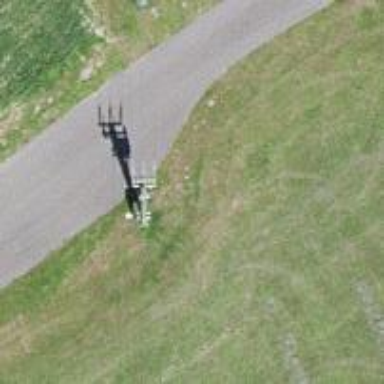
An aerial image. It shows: Power pole.